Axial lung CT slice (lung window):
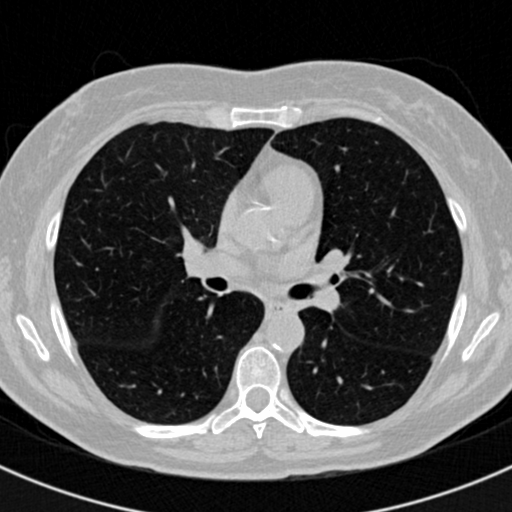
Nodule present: no